Interaction volume radius: 10 \u00c5
Interaction volume height: 10 \u00c5
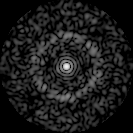
Disorder parameter: 0.8117